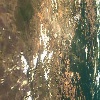
Label: land